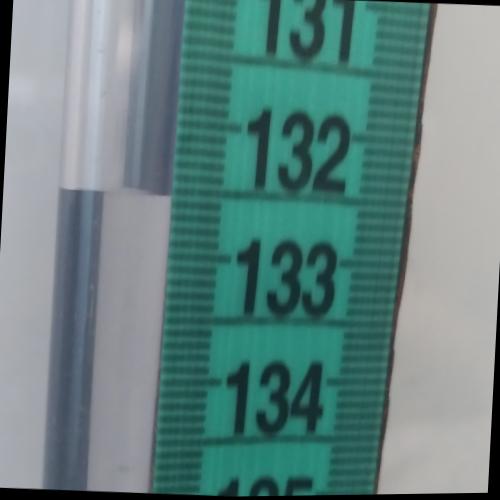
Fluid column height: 132.5 cm